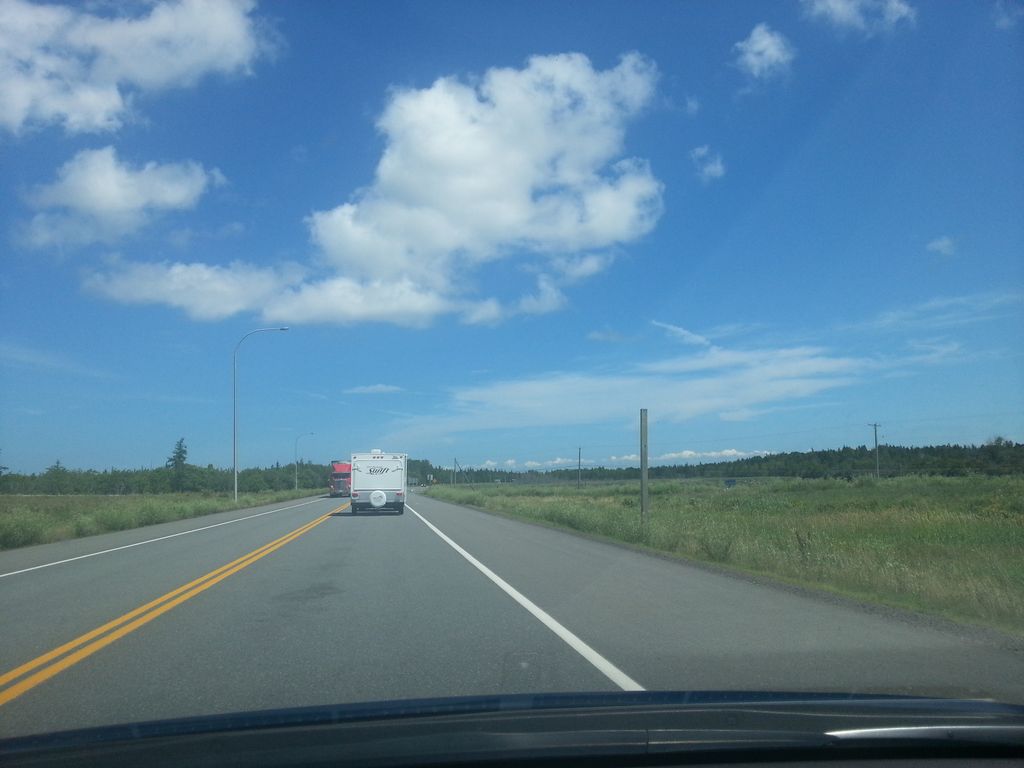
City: charlottetown